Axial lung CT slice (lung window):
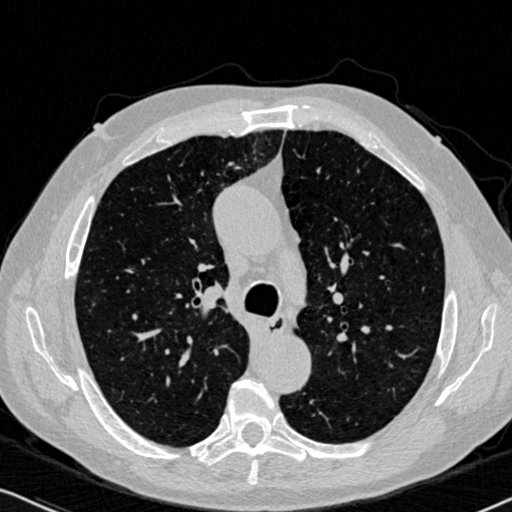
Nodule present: no